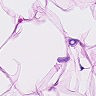
Metastatic tissue present: no